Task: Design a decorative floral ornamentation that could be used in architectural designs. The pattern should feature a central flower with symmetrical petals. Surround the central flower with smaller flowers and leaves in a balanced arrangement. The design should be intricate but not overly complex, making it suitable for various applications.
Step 363:
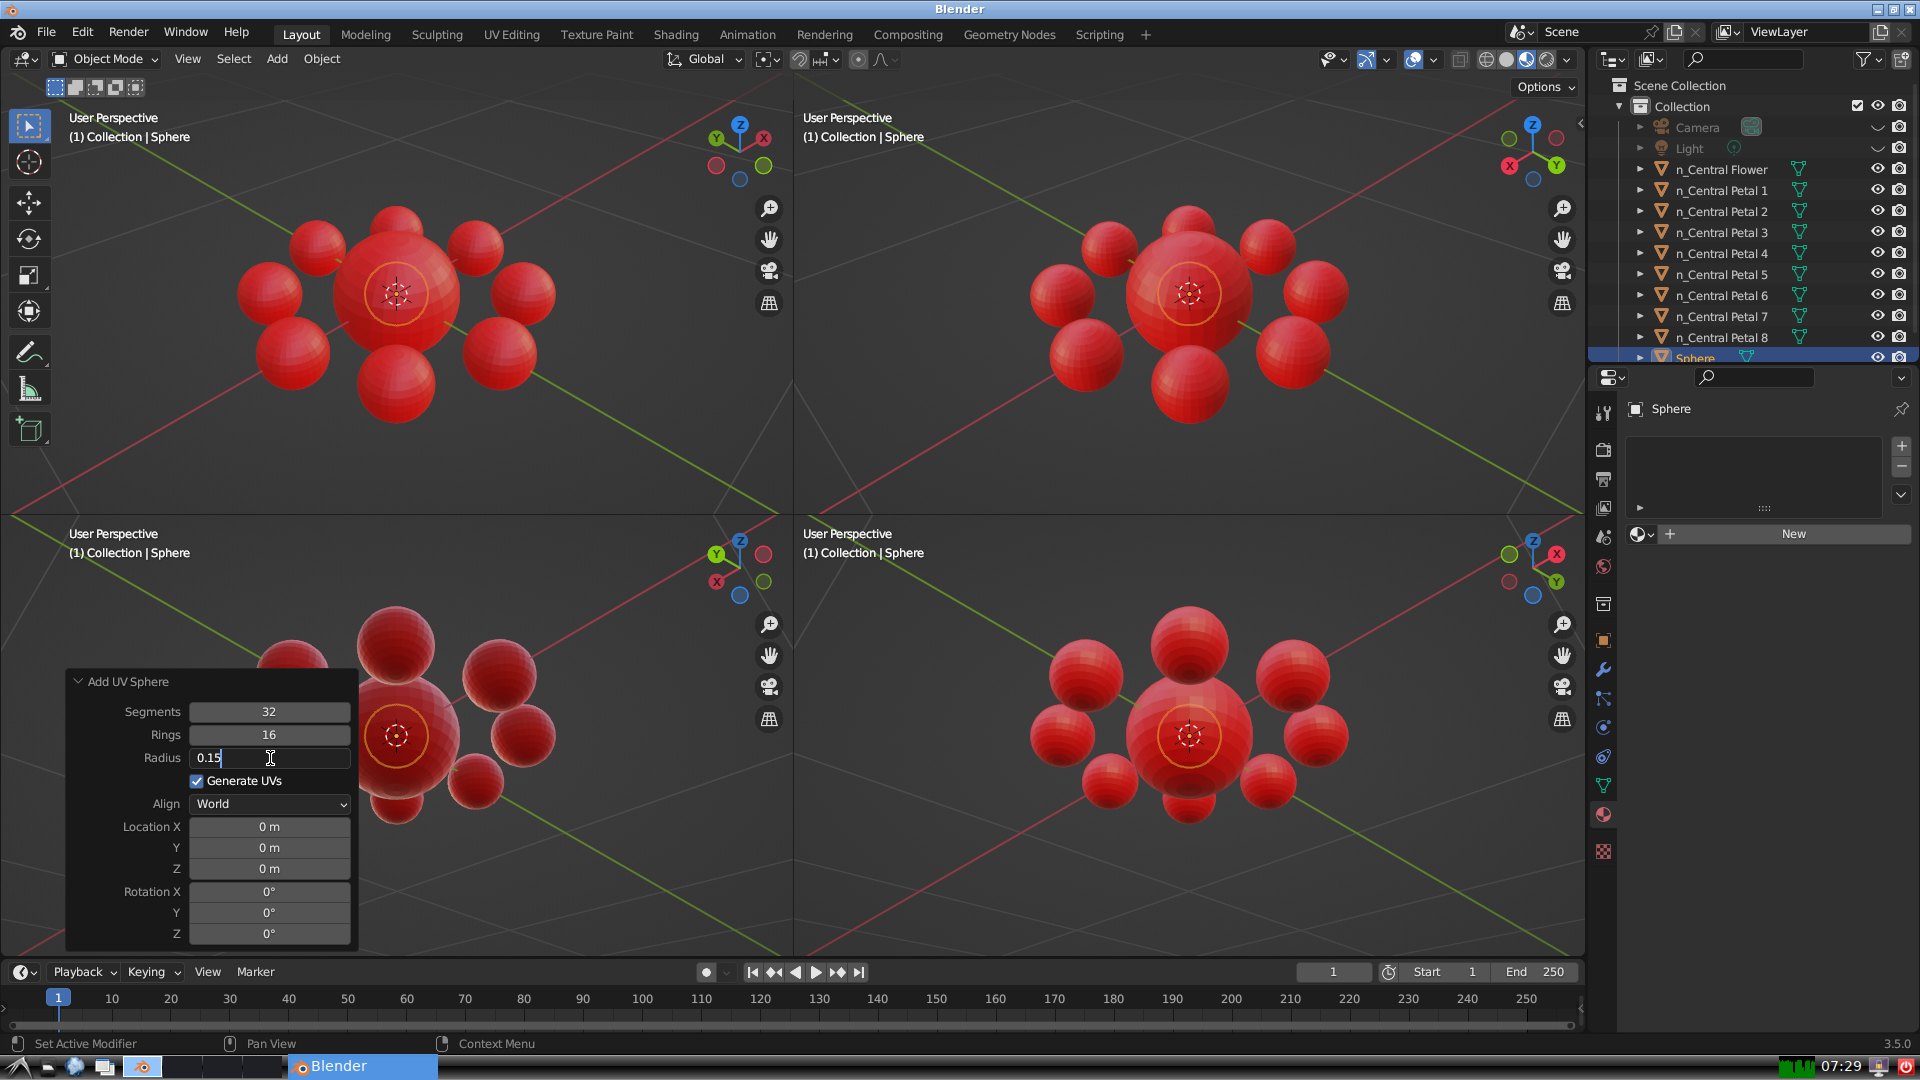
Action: {"key_press": ['Return']}